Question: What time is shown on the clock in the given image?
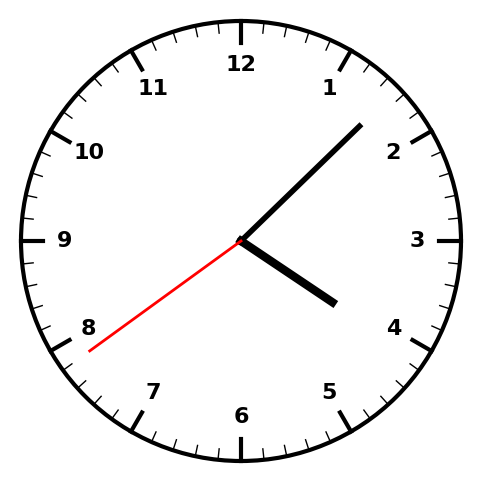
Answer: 04:07:39